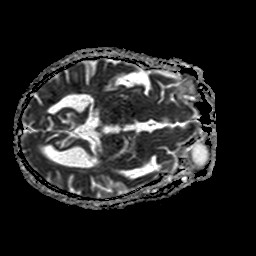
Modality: ADC
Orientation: axial
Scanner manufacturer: philips
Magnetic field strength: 1.5 T
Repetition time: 3.695 s
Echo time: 0.09411 s